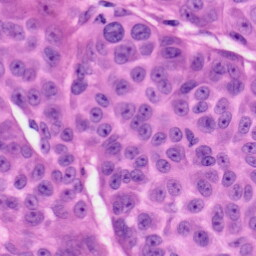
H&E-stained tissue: Skin